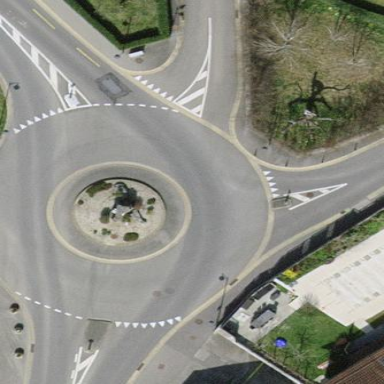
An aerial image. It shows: Secondary road around roundabout.